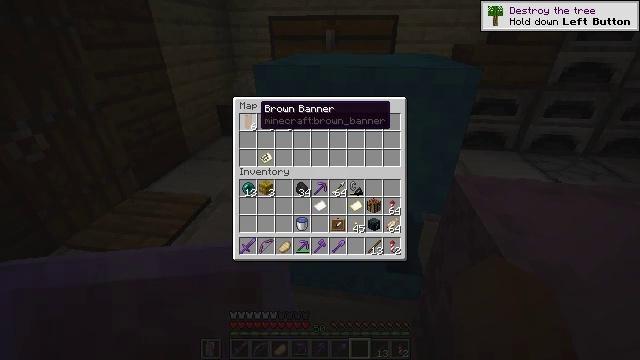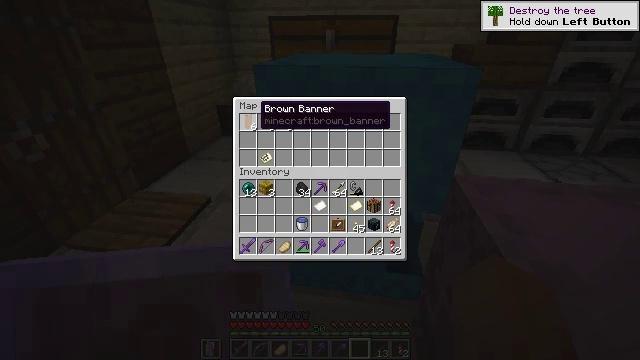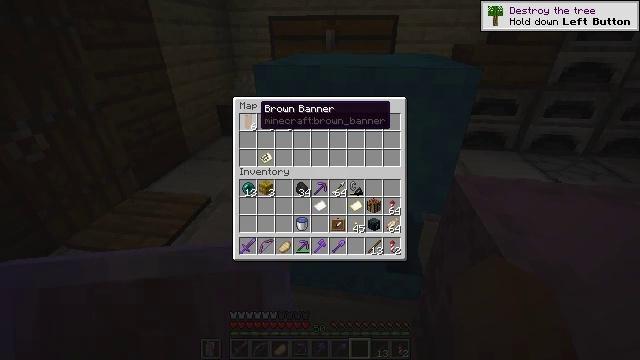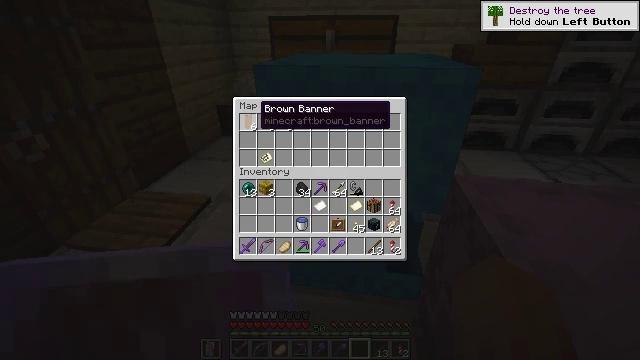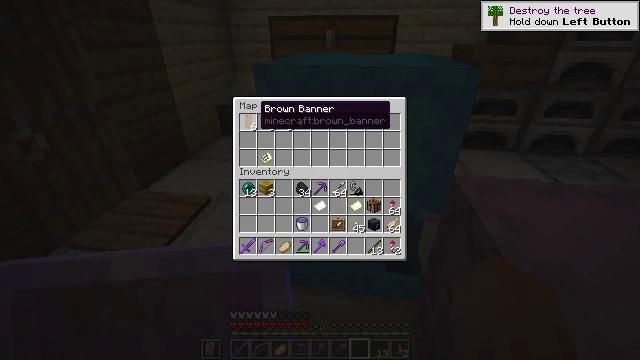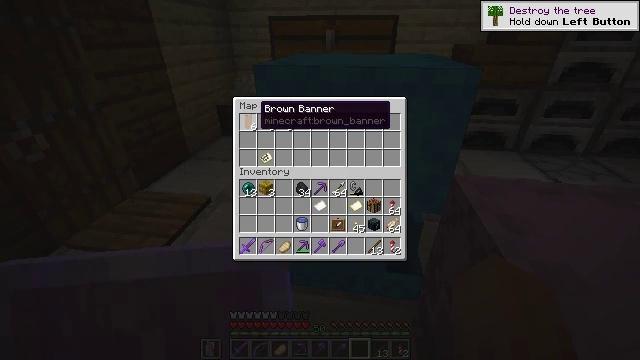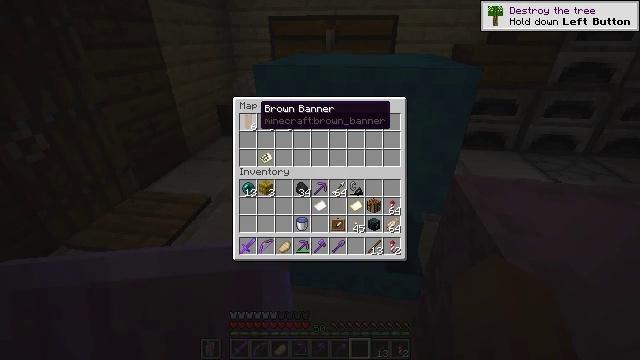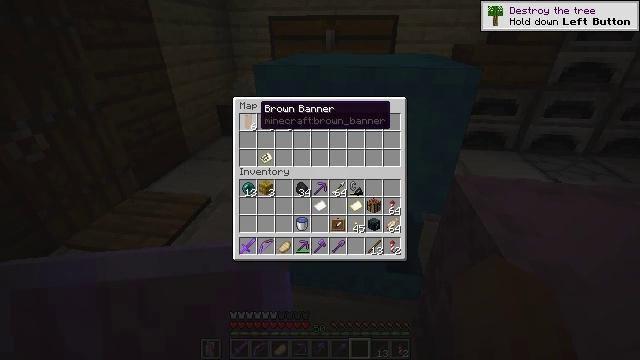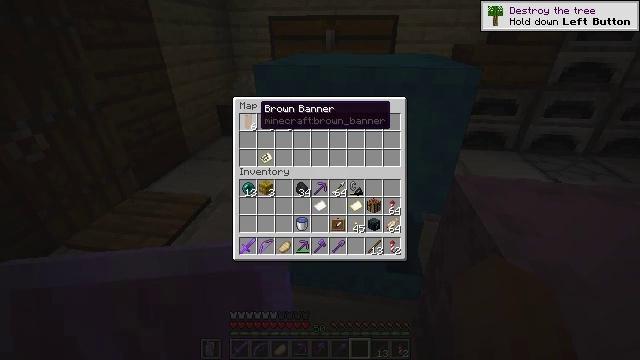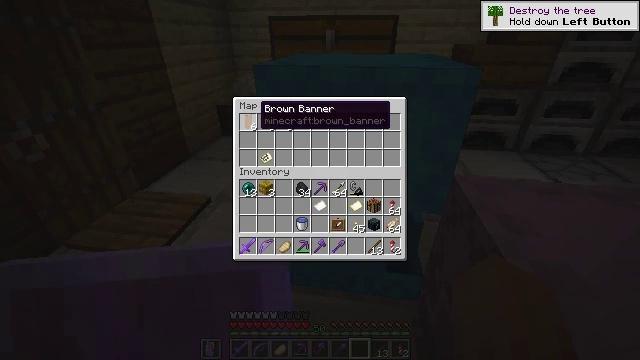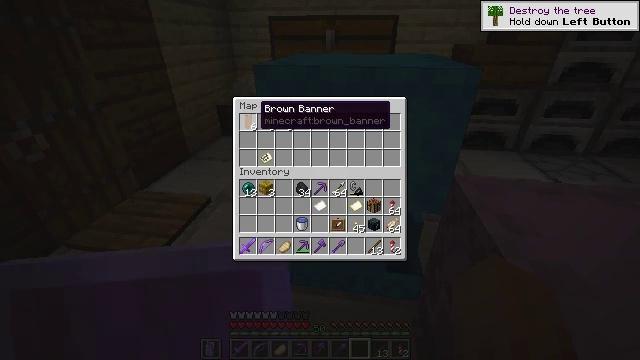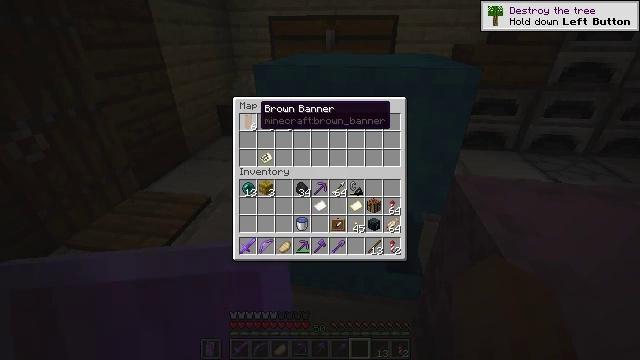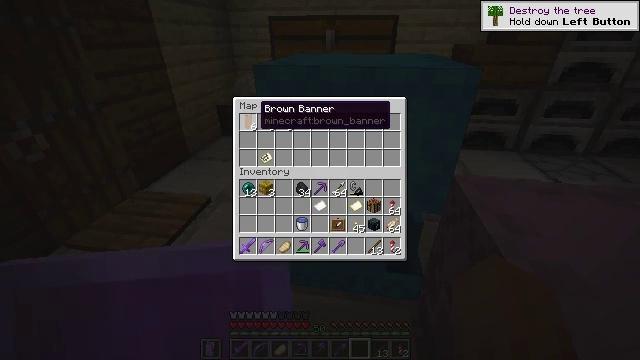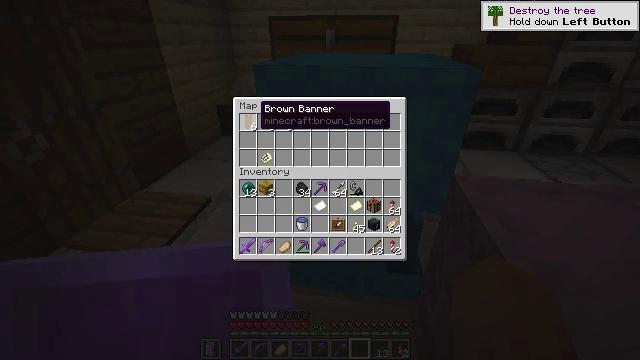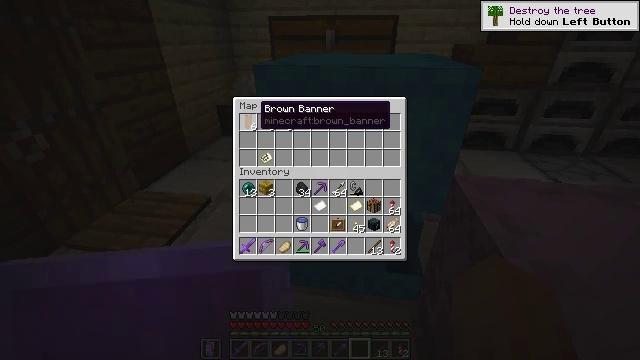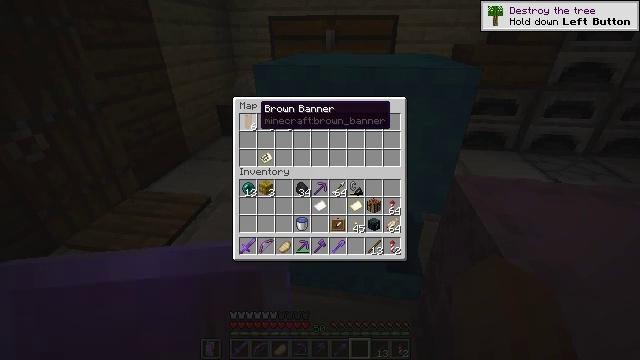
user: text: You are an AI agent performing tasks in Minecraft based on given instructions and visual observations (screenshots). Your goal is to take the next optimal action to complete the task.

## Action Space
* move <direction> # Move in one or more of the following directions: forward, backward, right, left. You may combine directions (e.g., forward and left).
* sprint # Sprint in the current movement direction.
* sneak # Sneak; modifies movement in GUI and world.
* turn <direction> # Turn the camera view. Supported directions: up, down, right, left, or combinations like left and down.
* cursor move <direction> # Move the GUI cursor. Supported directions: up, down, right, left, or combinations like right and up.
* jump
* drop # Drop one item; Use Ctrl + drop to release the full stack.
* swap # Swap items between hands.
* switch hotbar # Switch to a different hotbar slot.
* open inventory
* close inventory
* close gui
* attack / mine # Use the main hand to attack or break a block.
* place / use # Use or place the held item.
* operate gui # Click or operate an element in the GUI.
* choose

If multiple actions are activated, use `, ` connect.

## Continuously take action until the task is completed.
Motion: motion action
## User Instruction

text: craft item white banner
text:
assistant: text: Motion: no_op
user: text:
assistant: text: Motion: no_op
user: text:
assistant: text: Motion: no_op
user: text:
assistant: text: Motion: no_op
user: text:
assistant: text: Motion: no_op
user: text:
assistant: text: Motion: no_op
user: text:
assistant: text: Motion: no_op
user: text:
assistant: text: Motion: no_op
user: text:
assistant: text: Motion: no_op
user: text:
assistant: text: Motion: no_op
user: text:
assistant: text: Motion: no_op
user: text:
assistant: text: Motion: no_op
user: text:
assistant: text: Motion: no_op
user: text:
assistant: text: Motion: no_op
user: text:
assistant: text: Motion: no_op
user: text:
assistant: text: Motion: no_op
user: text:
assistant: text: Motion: no_op
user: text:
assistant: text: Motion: no_op
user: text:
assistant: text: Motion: no_op
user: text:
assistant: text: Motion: no_op
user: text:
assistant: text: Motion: no_op
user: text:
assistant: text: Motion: no_op
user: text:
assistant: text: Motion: no_op
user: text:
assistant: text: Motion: no_op
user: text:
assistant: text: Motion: no_op
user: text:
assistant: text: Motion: no_op
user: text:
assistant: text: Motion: no_op
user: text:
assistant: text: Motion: no_op
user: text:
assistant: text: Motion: no_op
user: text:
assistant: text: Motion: no_op